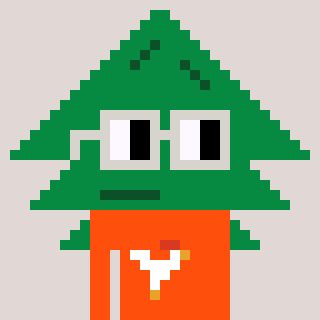
a pixel art character with square light gray glasses, a fir-shaped head and a orange-colored body on a warm background